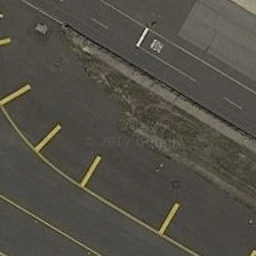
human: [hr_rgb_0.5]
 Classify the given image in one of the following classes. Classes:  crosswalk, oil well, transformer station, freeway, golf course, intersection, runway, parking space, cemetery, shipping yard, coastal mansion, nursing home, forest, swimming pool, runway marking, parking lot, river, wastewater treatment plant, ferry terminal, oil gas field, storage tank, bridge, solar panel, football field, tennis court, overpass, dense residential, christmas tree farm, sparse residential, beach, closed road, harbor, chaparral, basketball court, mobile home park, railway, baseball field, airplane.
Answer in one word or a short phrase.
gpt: runway marking